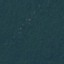
Label: Forest